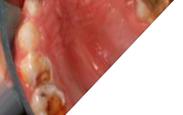
Condition: Caries